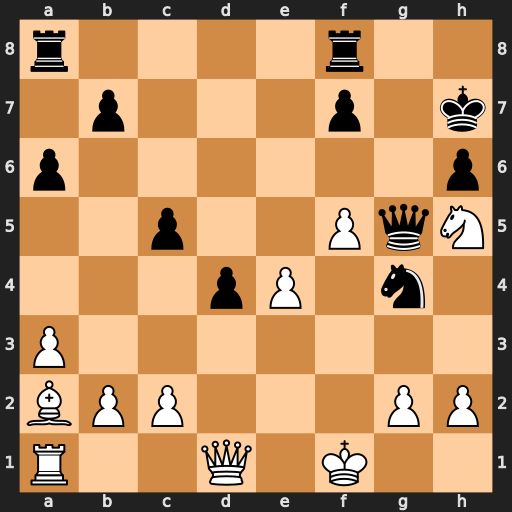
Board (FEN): r4r2/1p3p1k/p6p/2p2PqN/3pP1n1/P7/BPP3PP/R2Q1K2
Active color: w
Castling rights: -
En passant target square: -
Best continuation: Qxg4 Qxg4 Nf6+ Kg7 Nxg4